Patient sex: M
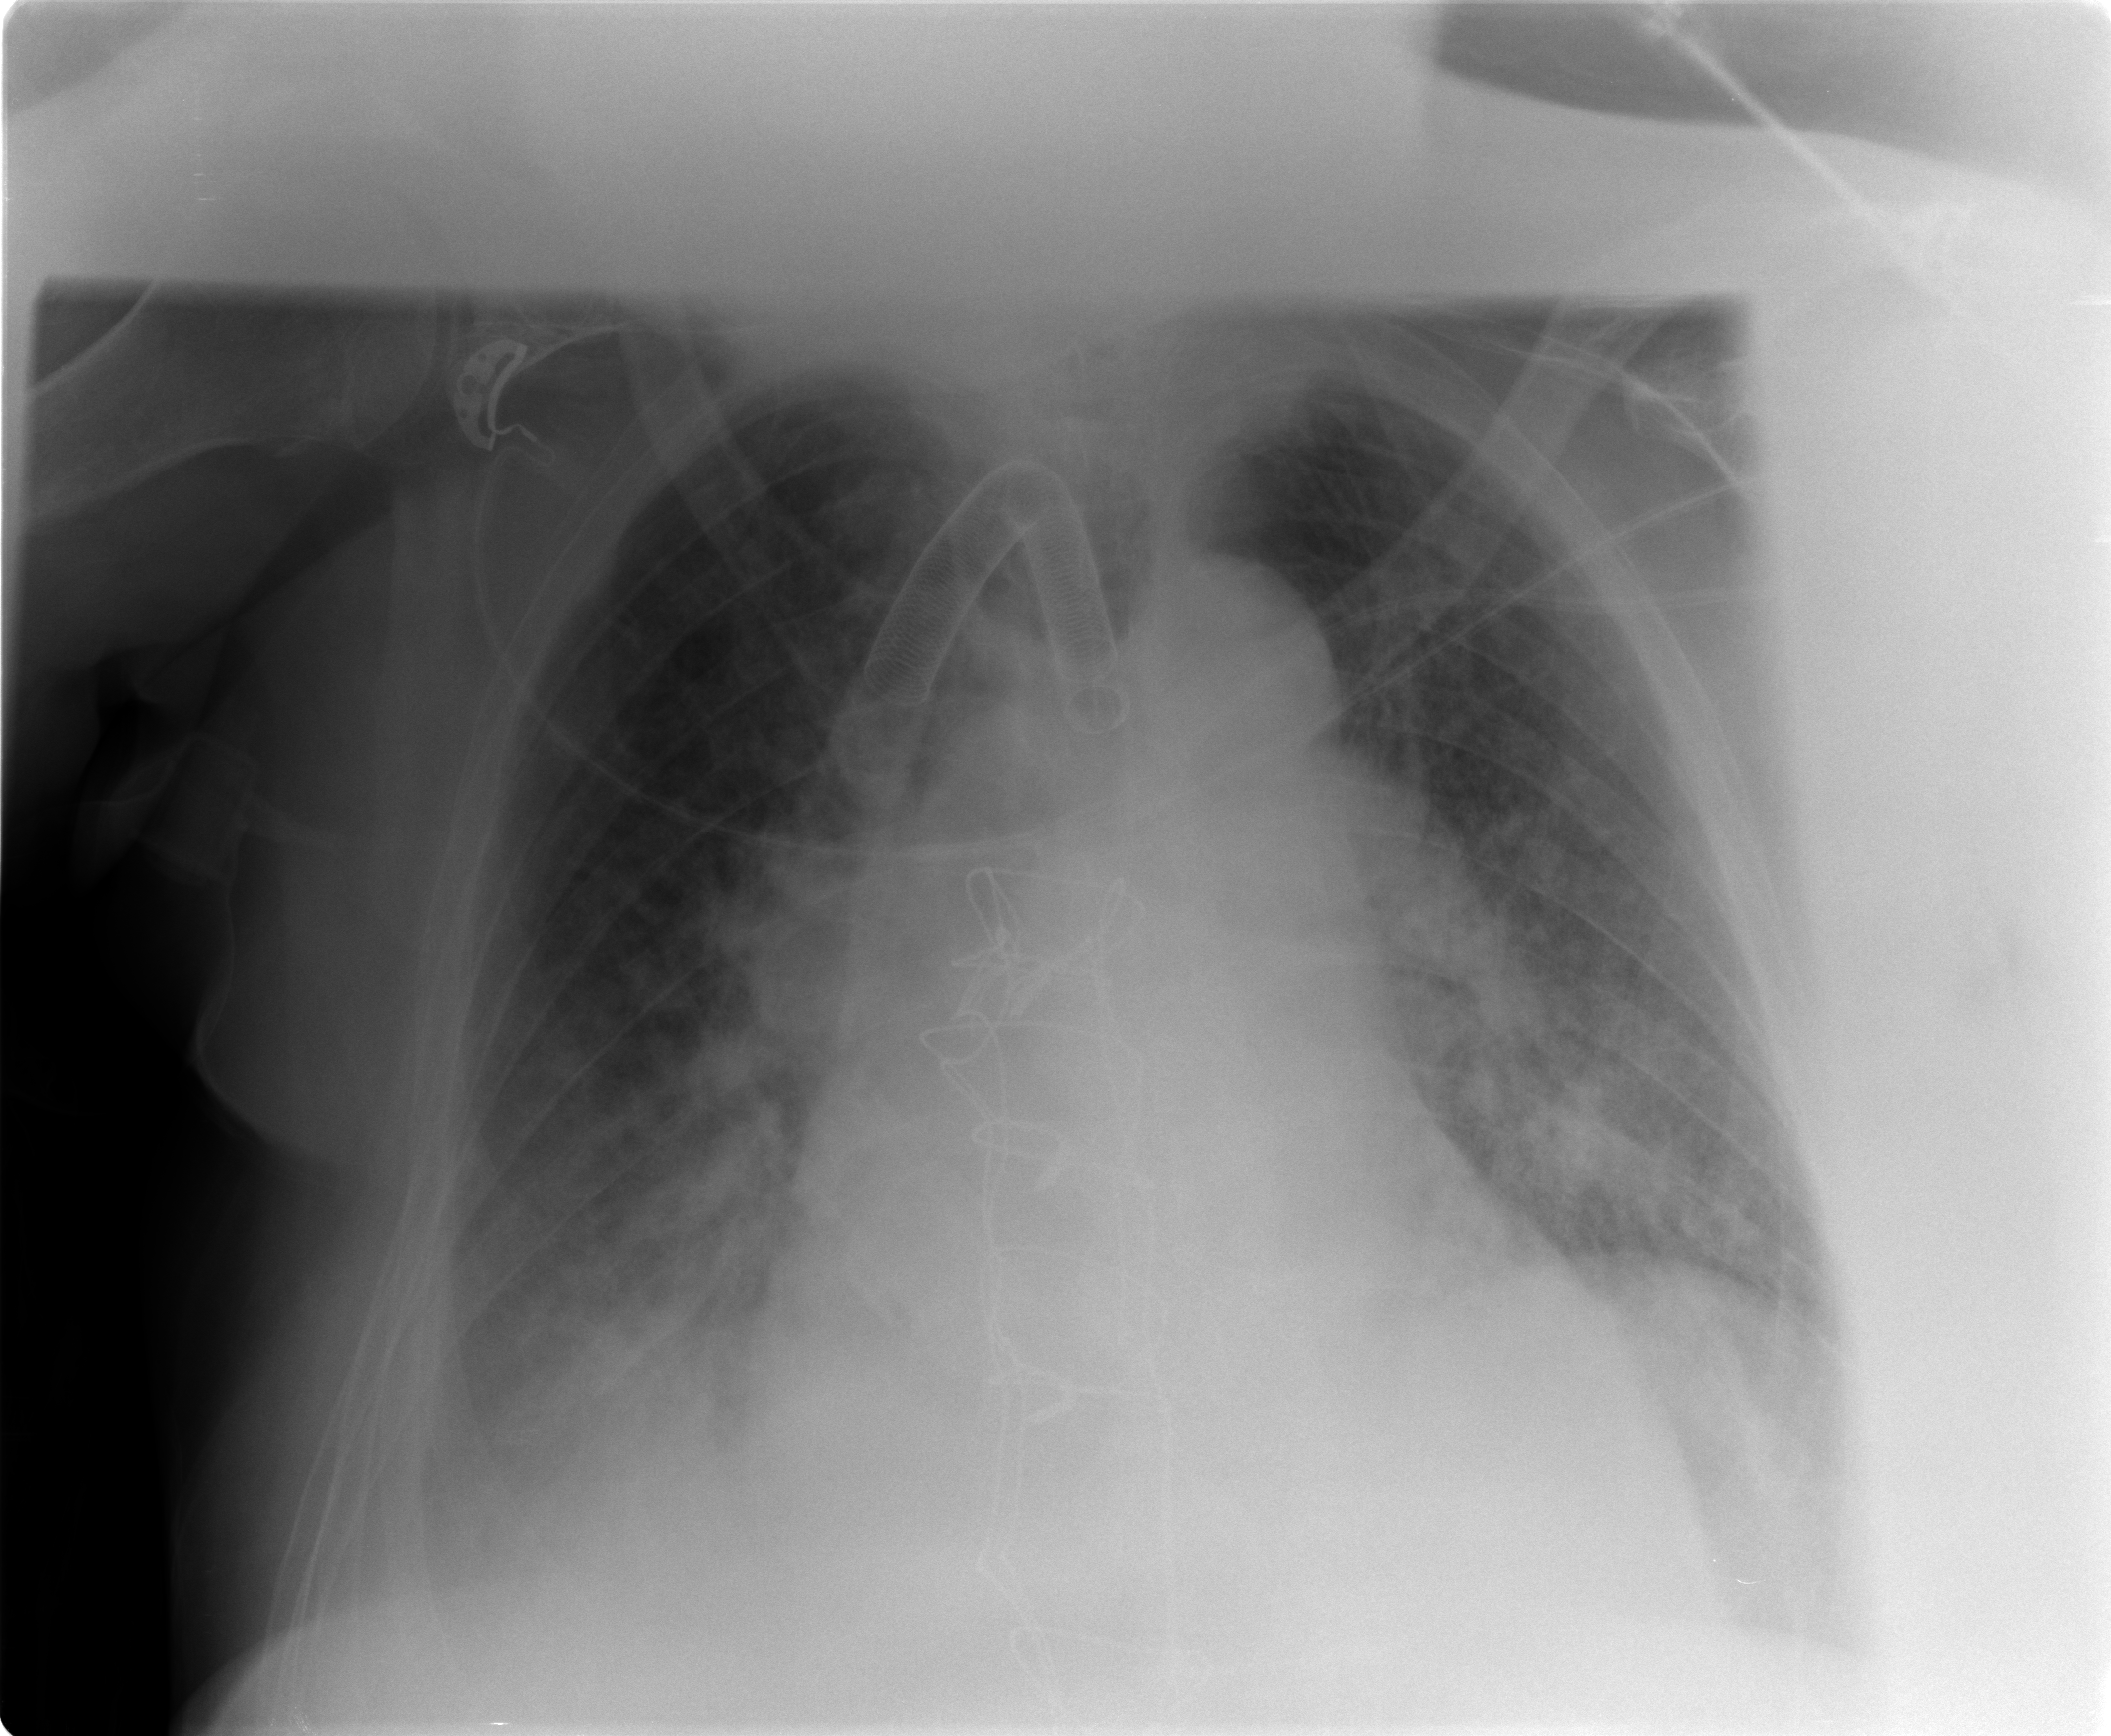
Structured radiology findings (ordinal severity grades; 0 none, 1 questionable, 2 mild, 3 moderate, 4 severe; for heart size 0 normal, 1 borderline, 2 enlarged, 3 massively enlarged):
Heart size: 2
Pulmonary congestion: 2
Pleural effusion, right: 2
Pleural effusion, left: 1
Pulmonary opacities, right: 2
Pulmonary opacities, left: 2
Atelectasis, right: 2
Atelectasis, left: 2